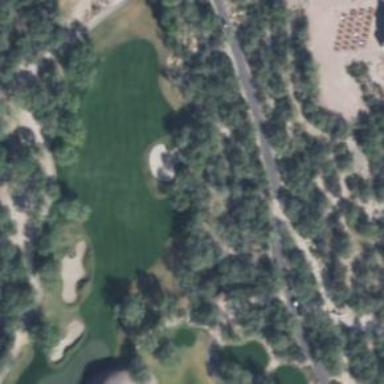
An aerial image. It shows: Rough area on grassy golf course.